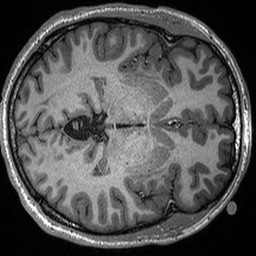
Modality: T1w
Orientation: axial
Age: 28
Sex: male